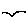
Label: bird